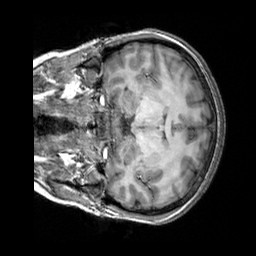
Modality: T1w
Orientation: coronal
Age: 23
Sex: female
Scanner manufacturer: siemens
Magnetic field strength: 3 T
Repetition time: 2.3 s
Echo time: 0.00303 s